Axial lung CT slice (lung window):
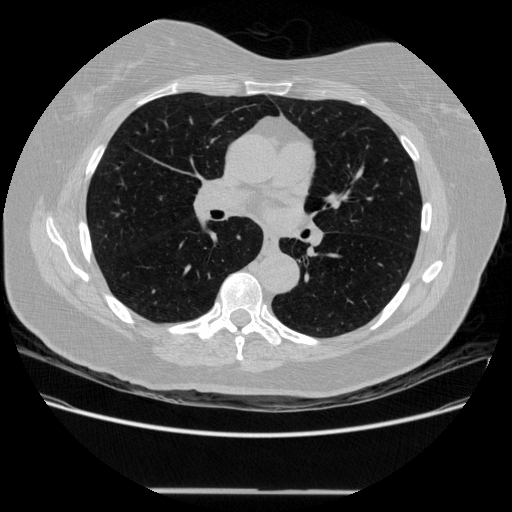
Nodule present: no